Известно, что в некоторой области пространства, в которой введена показанная на рисунке ортогональная система координат $xyz$, может существовать либо нет однородное магнитное поле и однородное электрическое поле. При ответе на каждый вопрос при отсутствии соответствующего поля пишите $E=0$ или $B=0$, при наличии поля записывайте его координаты $E_x$, $E_y$, $E_z$ или $B_x$, $B_y$, $B_z$. Направления, если требуются, задавайте углами между вектором и положительными направлениями координатных осей. Протон 1 массой $m$ и зарядом $q$ движется в данной области пространства вдоль положительного направления оси $z$ со скоростью $v_1$ и имеет ускорение $a_1=0$.
Определите из этих данных возможные направления и напряжённость электрического и индукцию магнитного полей.
Обоснуйте кратко выводы, сделанные в п. 1. Протон 2 движется в данной области пространства в плоскости $yOz$ со скоростью $v_2=\sqrt2v_1$ под углом $\alpha=45^{\circ}$ к положительным направлениям осей $Oy$ и $Oz$ и ненулевым ускорением $a_2$ в отрицательном направлении оси $Ox$.
Учитывая теперь движение обоих протонов, определите возможные направления и напряжённость электрического и индукцию магнитного полей.
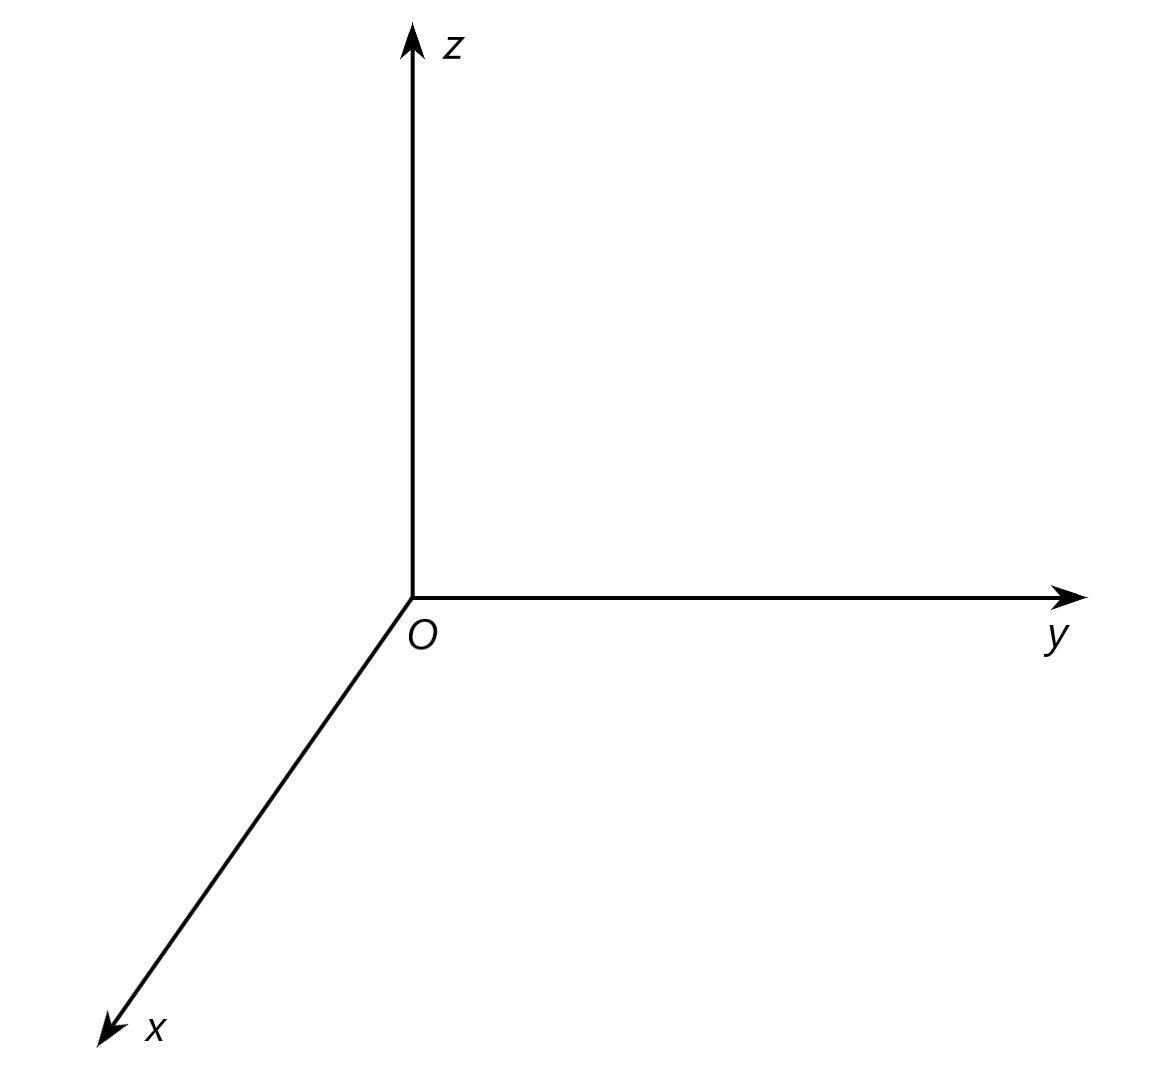
Определите из этих данных возможные направления и напряжённость электрического и индукцию магнитного полей.
Ответ: 1) $E=0$ и $B=0$; 2) $E=0$ и $B_x=0$, $B_y=0$, $B_z$ произвольная ненулевая – магнитное поле направлено параллельно оси $Oz$; 3) $E_x$, $E_y$ произвольные ненулевые, $E_z=0$ – электрическое поле перпендикулярно оси $Oz$, $B_z$ произвольная ненулевая, $B_x=-\frac{E_y}{v_1}$, $B_y=\frac{E_x}{v_1}$ – магнитное поле перпендикулярно электрическому и направлено под углом $\gamma_B=\arcsin{\frac{E}{v_1B}}$ к оси $Oz$.

Обоснуйте кратко выводы, сделанные в п. 1.
Ответ: Ускорение $a_1=0$ означает, что равнодействующая сил, действующих на протон, равна нулю, поэтому возможны три случая: 1) полей нет; 2) электрического поля нет, а магнитное сонаправлено скорости протона, поэтому сила Лоренца равна нулю; 3) так как уравновешивающая его действие сила Лоренца может быть направлена только перпендикулярно скорости протона, электрическое поле есть и перпендикулярно оси $Oz$, магнитное поле есть.

Учитывая теперь движение обоих протонов, определите возможные направления и напряжённость электрического и индукцию магнитного полей.
Ответ: 1) $E=0$, $B_x=0$, $B_y=0$, $B_z=-\frac{ma_2}{v_1q}$ – магнитное поле направлено противоположно оси $Oz$; 2) $E_x$ произвольная ненулевая, $E_y=0$, $E_z=0$ – электрическое поле направлено параллельно оси $Ox$, $B_x=0$, $B_y=\frac{E_x}{v_1}$, $B_z=-\frac{ma_2}{v_1q}$ – магнитное поле перпендикулярно оси $Ox$.
Темы:
T, Электромагнетизм, Китайские, Движение в ЭМ полях